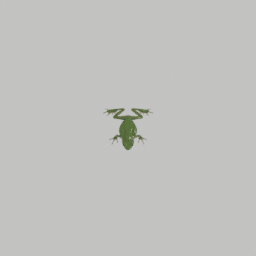
Label: animals